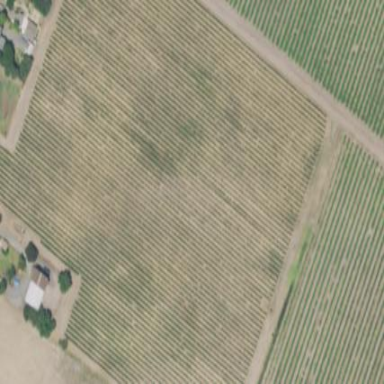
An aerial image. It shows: Vineyard where grapes are grown.